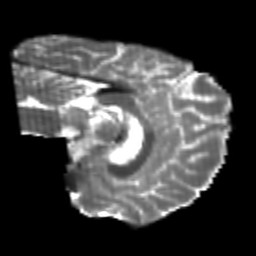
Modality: T2w
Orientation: sagittal
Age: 22
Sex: male
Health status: healthy
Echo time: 0.074 s